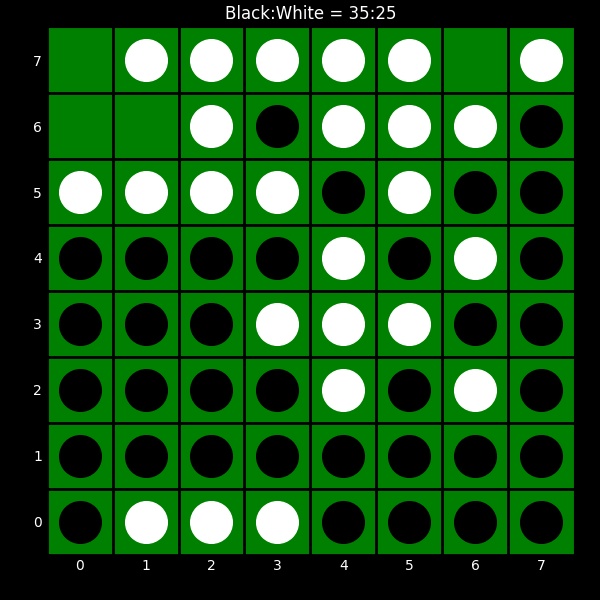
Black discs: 35
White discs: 25